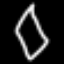
Label: diamond